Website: home-depot
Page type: billing-address
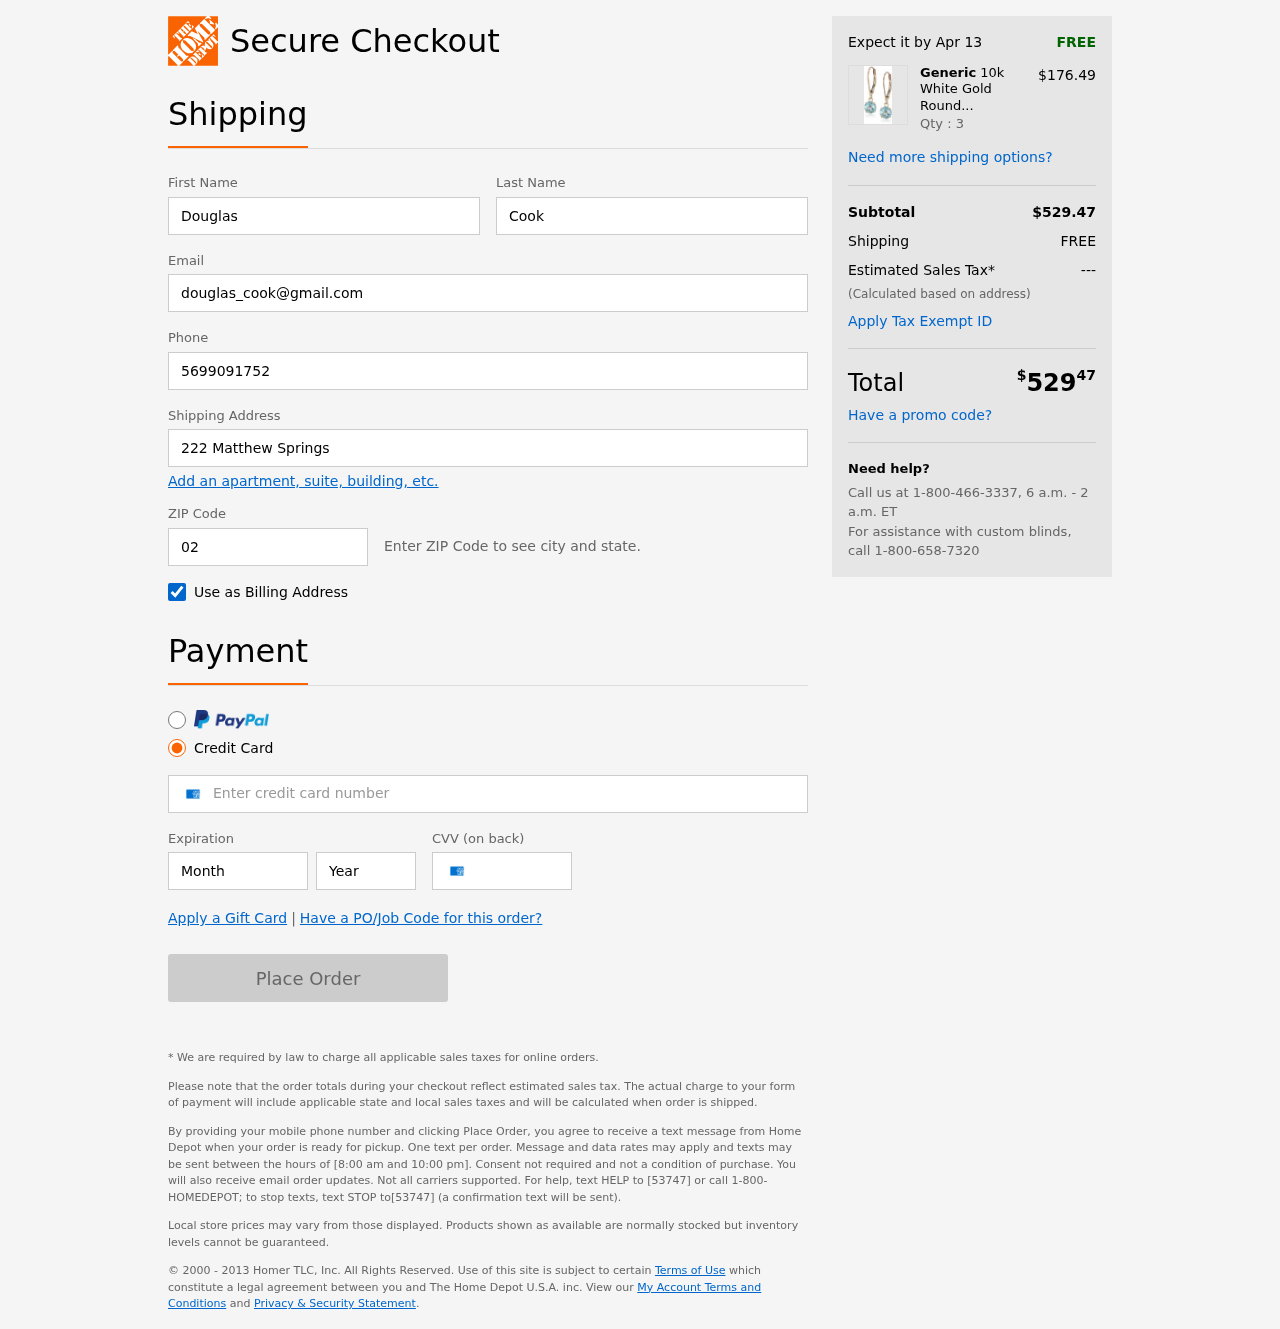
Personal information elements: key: PII_FIRSTNAME
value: Douglas
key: PII_LASTNAME
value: Cook
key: PII_EMAIL
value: douglas_cook@gmail.com
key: PII_PHONE
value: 5699091752
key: PII_STREET
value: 222 Matthew Springs
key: PII_POSTCODE
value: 02162
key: PII_CARD_NUMBER
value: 3756 0026 8831 231
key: PII_CARD_EXPIRY_MONTH
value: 04
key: PII_CARD_CVV
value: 7022
Product elements: key: PRODUCT1_BRAND
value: Generic
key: PRODUCT1_NAME
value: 10k White Gold Round Checkerboard Cut Aquamarine Leverback Earrings (6mm)
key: PRODUCT1_PRICE
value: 176.49
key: PRODUCT1_QUANTITY
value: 3
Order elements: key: ORDER_DELIVERY_DATE
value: Apr 13
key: ORDER_SUBTOTAL
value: $529.47
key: ORDER_SHIPPING_COST
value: FREE
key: ORDER_TAX
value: ---
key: ORDER_TOTAL2
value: $52947